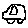
Label: car